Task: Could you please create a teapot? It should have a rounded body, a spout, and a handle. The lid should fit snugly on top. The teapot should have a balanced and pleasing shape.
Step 253:
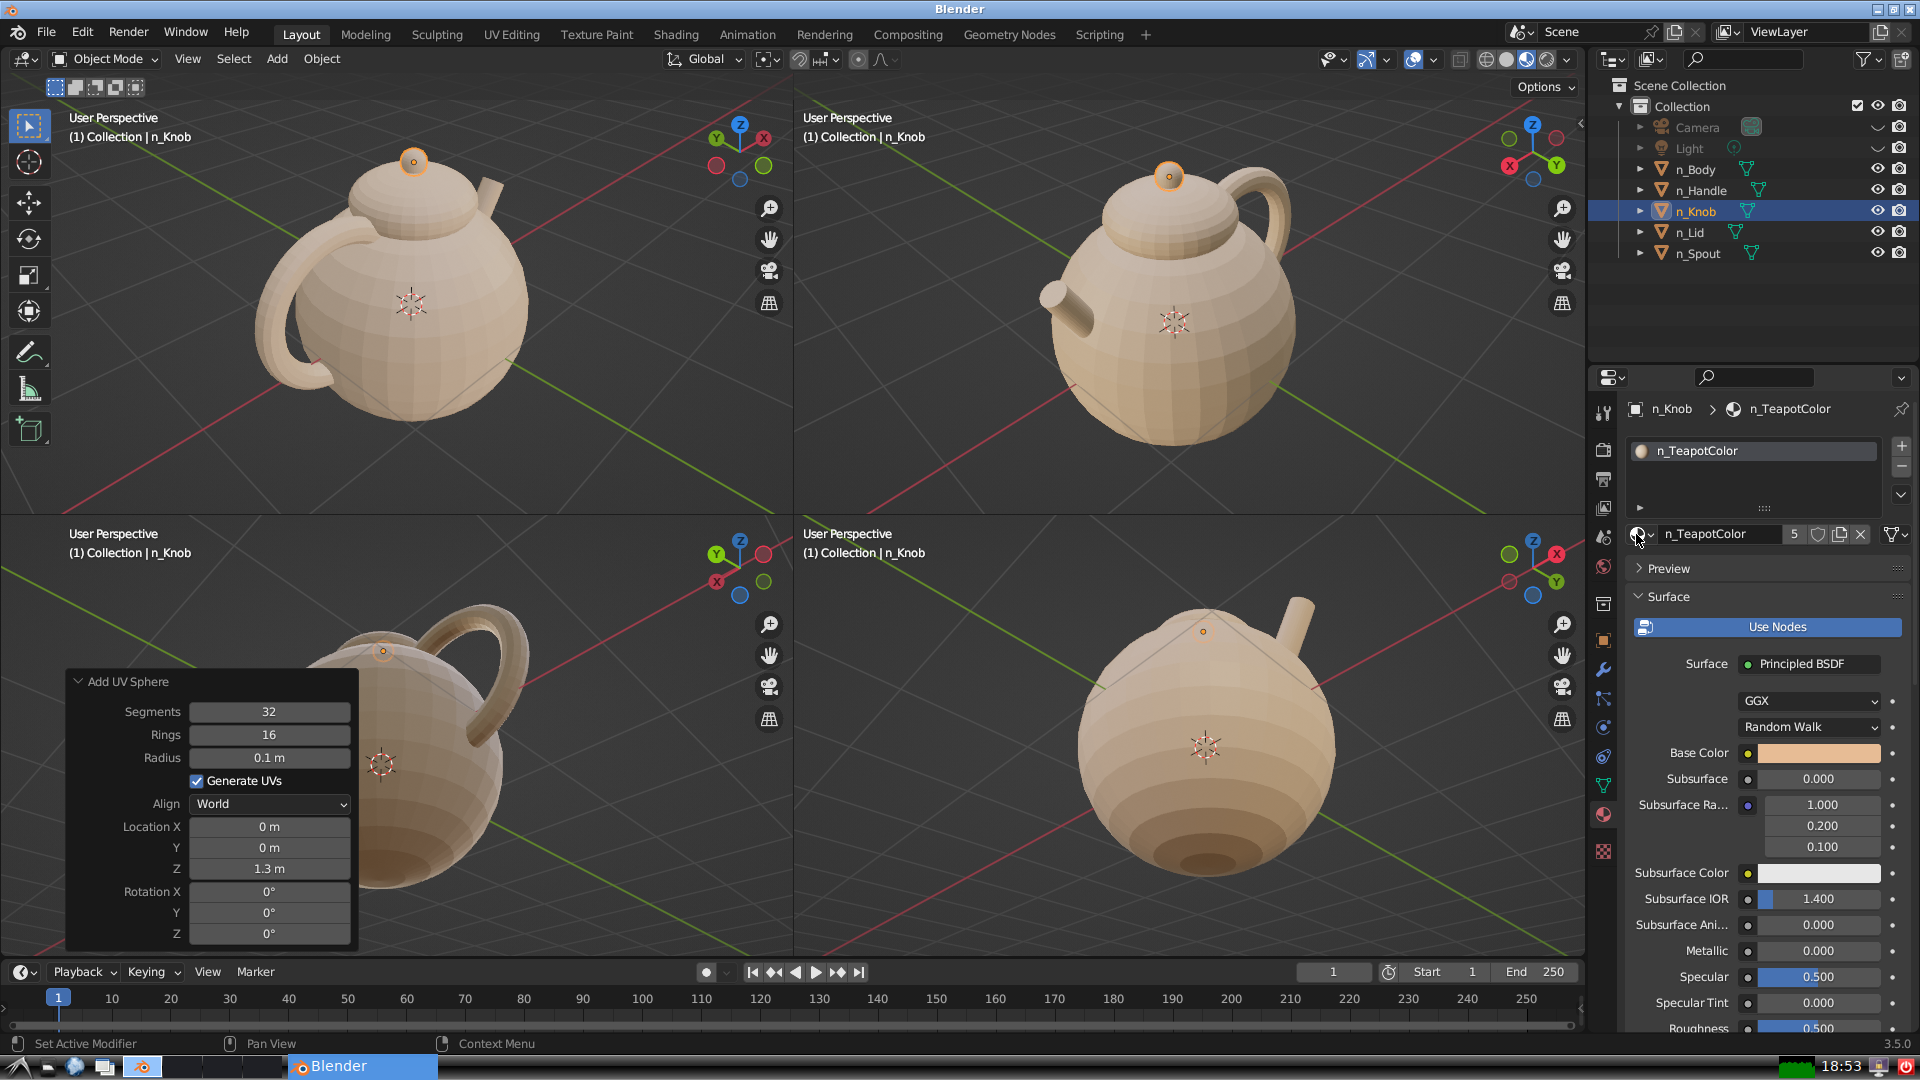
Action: completion: COMPLETE